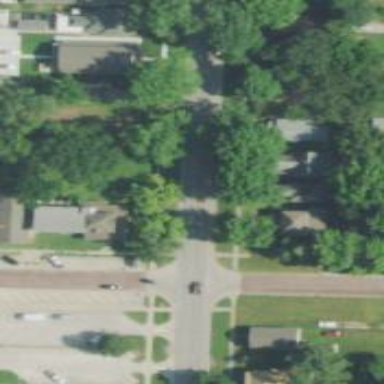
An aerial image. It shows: Unmarked crossing on footway.